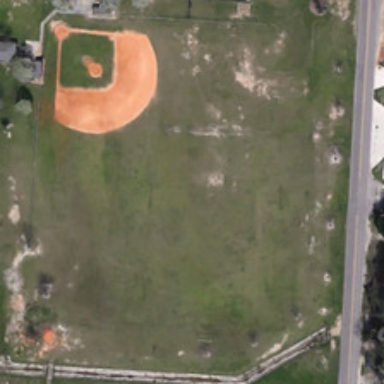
A road is near a baseball field .